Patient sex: F
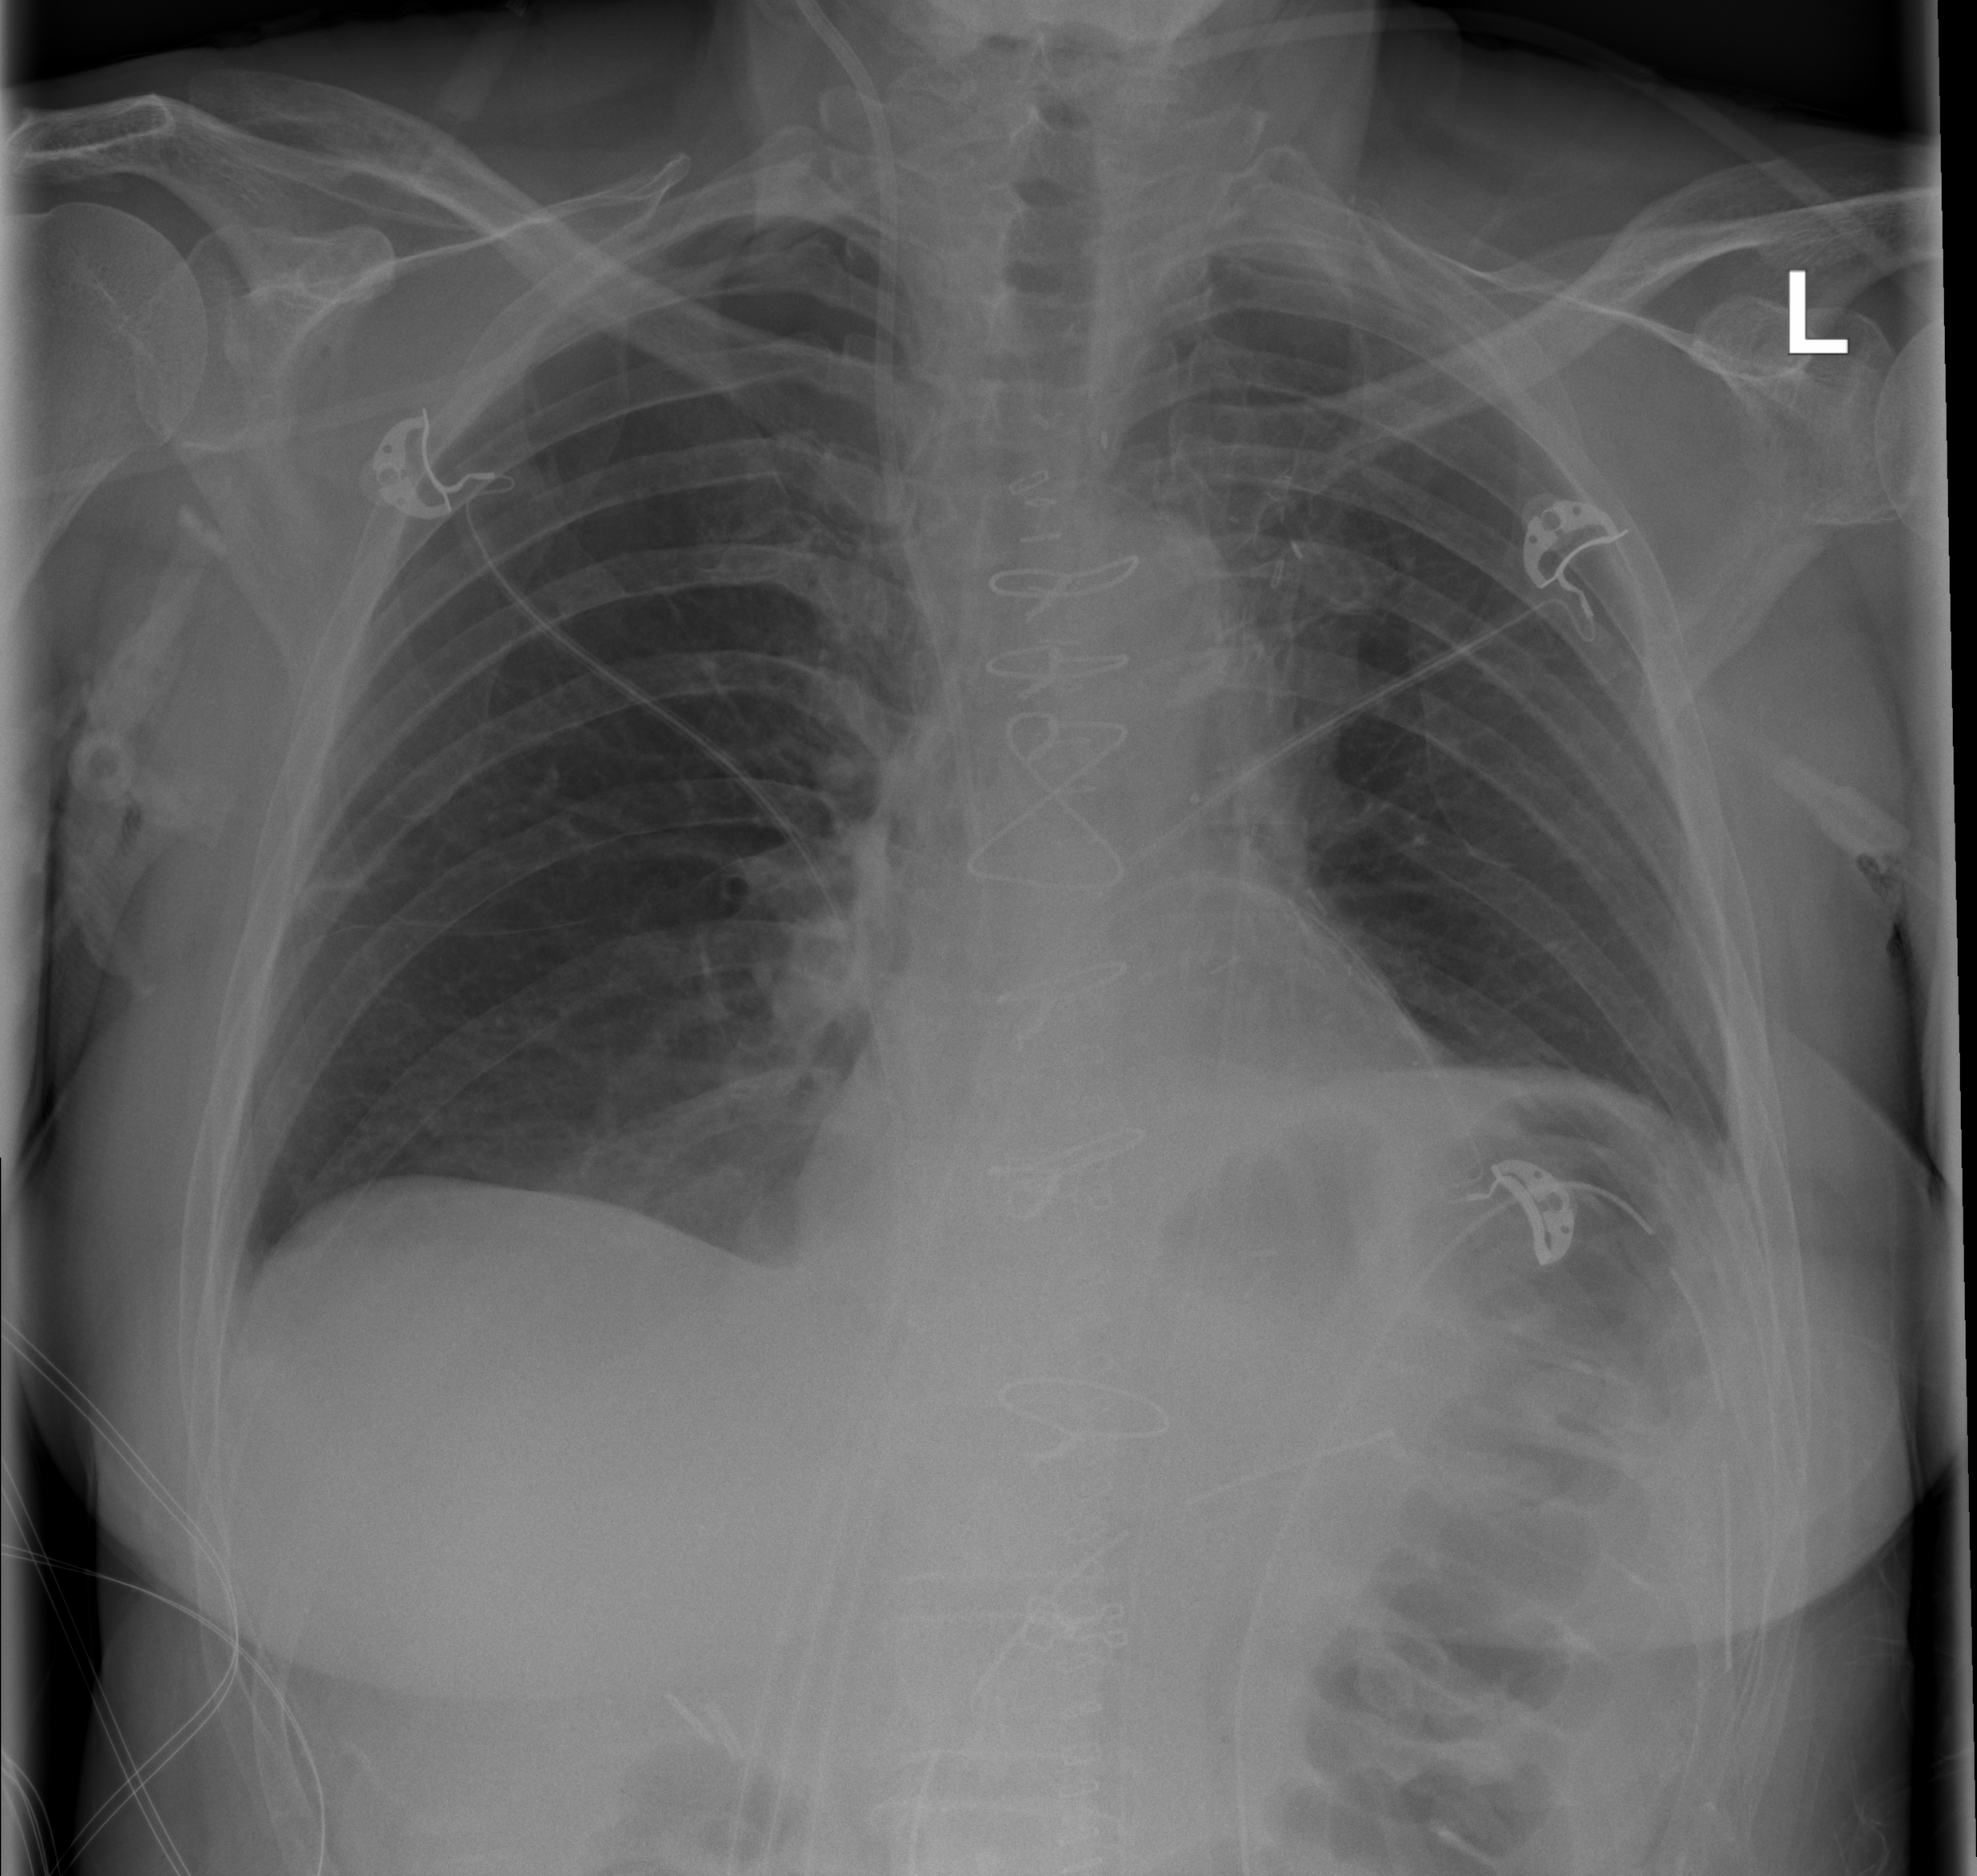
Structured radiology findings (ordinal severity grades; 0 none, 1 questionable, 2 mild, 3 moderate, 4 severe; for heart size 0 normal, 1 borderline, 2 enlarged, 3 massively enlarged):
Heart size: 0
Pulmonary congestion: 0
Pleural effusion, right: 1
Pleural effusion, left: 2
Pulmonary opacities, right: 0
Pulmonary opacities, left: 0
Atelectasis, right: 2
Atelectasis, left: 2